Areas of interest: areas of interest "Mingxing Kaicheng"
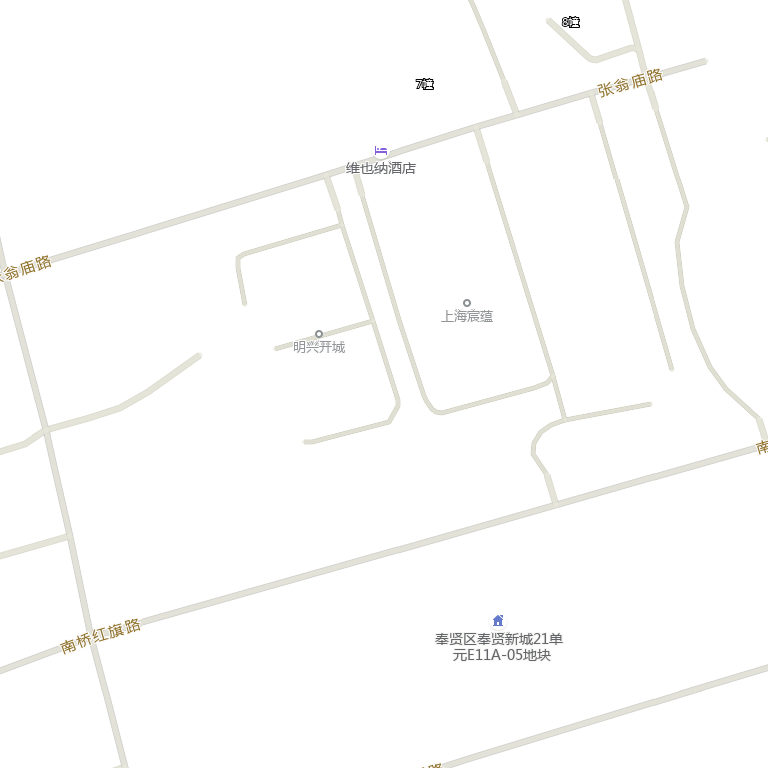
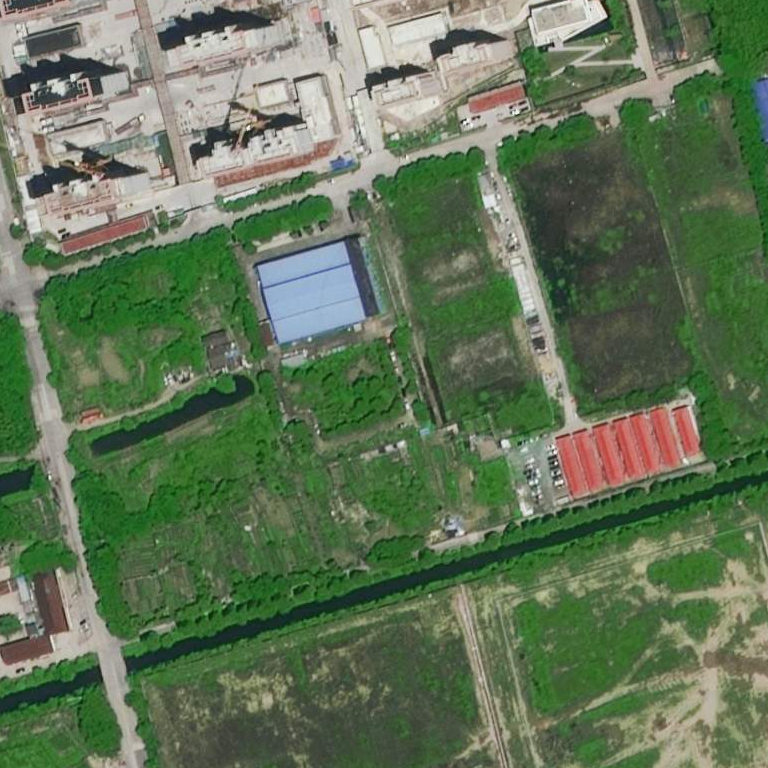